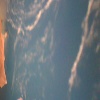
Label: water